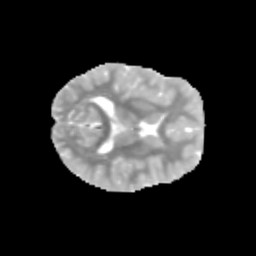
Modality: MD
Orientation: axial
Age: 11
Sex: female
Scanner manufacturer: siemens
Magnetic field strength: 3 T
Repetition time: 3.8 s
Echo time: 0.07 s